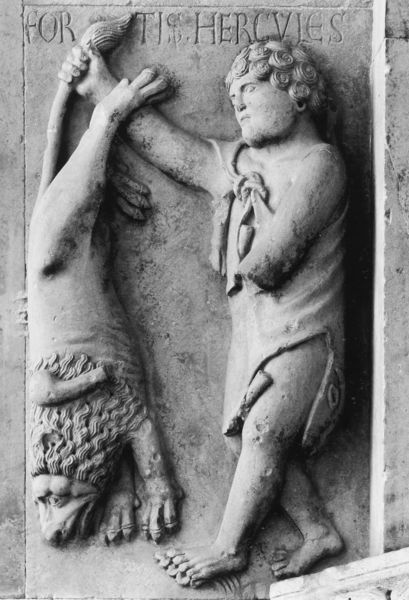
Titel: Fidenza, Dom
Standort: Fidenza, Dom S. Donnino (EU - I - Emilia-Romagna)
Schlagwörter: mann, gesicht, stein, locken, beine, fell, mähne, schwanz, relief, füße, schrift, kraft, pfoten, zehen, krallen, löwe, herkules, latein, hercules, nemeischer, nemeischr löwe